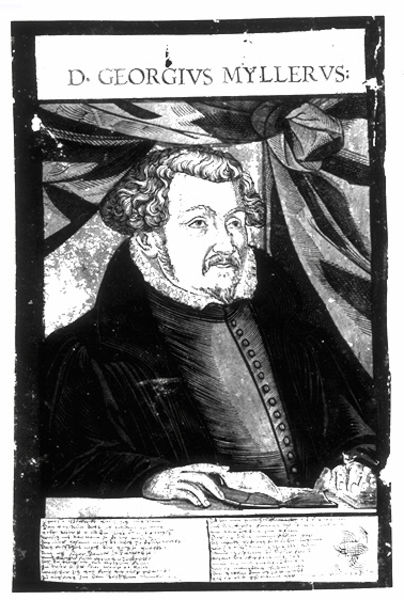
Titel: Bildnis des Georg Müller (?)
Künstler: Hans d.Ä. Schultes
Institution: (Seriendruck)
Schlagwörter: hand, kopf, mann, schatten, weiß, frisur, grau, licht, mund, nase, ohr, profil, schwarz, blick, tuch, bart, jacke, augen, bibel, falten, gesicht, kleidung, knoten, kragen, rahmen, samt, bildnis, herr, hände, portrait, porträt, vorhang, haare, mantel, spitzen, locken, müller, holzschnitt, schrift, grafik, graphik, spalten, schnäuzer, dick, draperie, knöpfe, weste, name, buch, balustrade, druck, druckgraphik, schwarzweiss, radierung, stich, titel, text, krause, spitzbart, wams, gelehrter, doktor, georg, reformation, spalte, theologe, georgius, stichkupferstich, kraen, stutzer, georg müller, porträtdruck, myllerus, knöölpfe, myller